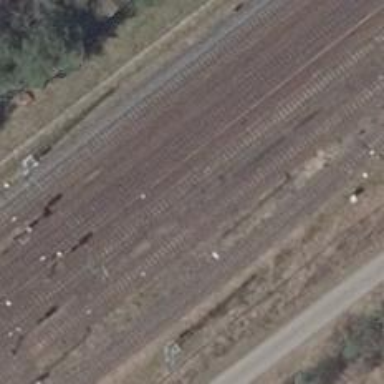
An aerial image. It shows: Railway siding with rails.